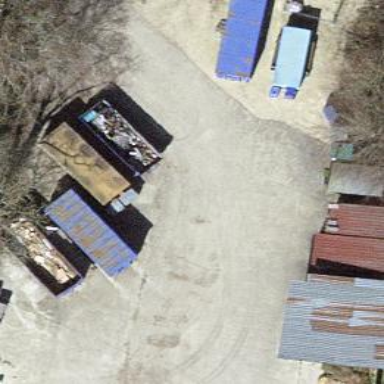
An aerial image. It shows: Recycling center for various types of waste.